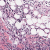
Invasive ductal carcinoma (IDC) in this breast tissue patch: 0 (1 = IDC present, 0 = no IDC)